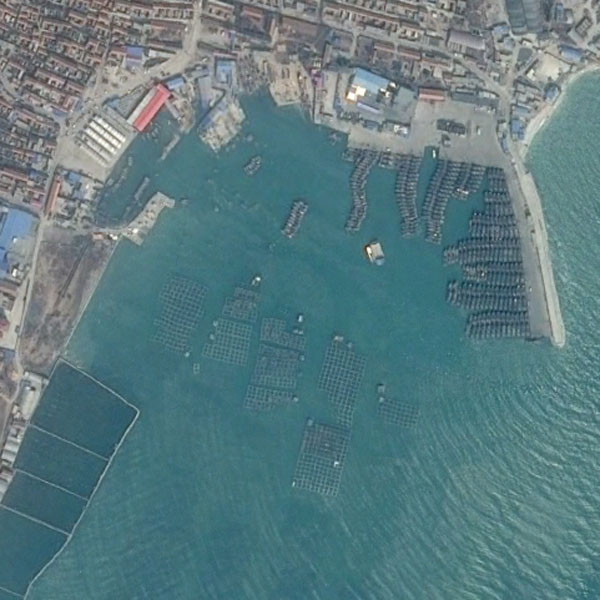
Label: Port